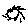
Label: sun